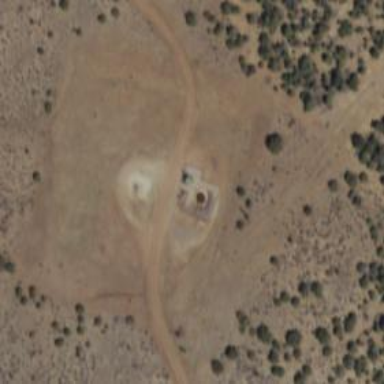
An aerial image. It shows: Storage tank that is man-made.